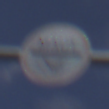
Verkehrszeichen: MautflichtigeStrecke
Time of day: Midday
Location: Outdoor (Nature)
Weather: PartlyCloudy
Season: NotSpecified
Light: Natural